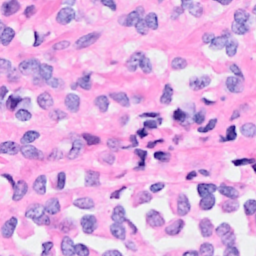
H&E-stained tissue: Breast